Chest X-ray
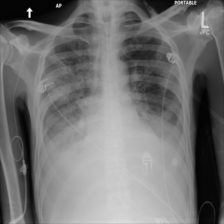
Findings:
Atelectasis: negative
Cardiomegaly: negative
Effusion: positive
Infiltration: positive
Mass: positive
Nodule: negative
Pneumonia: negative
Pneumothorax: negative
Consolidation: positive
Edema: negative
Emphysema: negative
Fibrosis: negative
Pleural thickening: negative
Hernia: negative